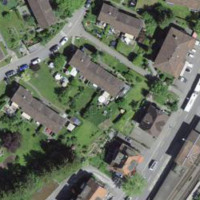
EUNIS habitat code: 54
Species observed at this site:
Alcedo atthis
Helix pomatia